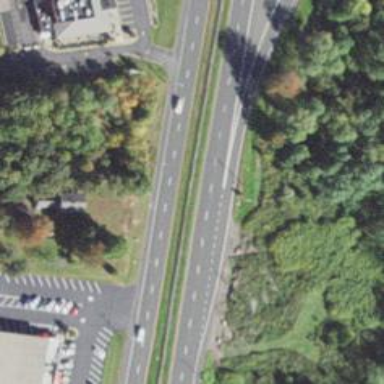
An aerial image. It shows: This image shows trunk highway that functions as expressway.